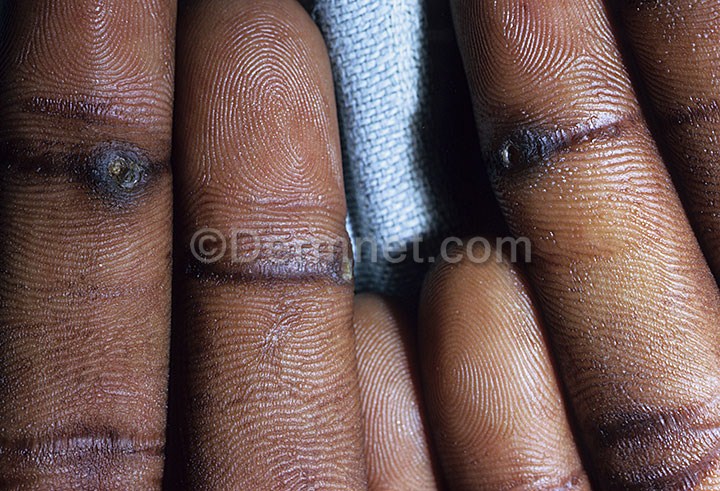
Disease: Seborrheic Keratoses and other Benign Tumors